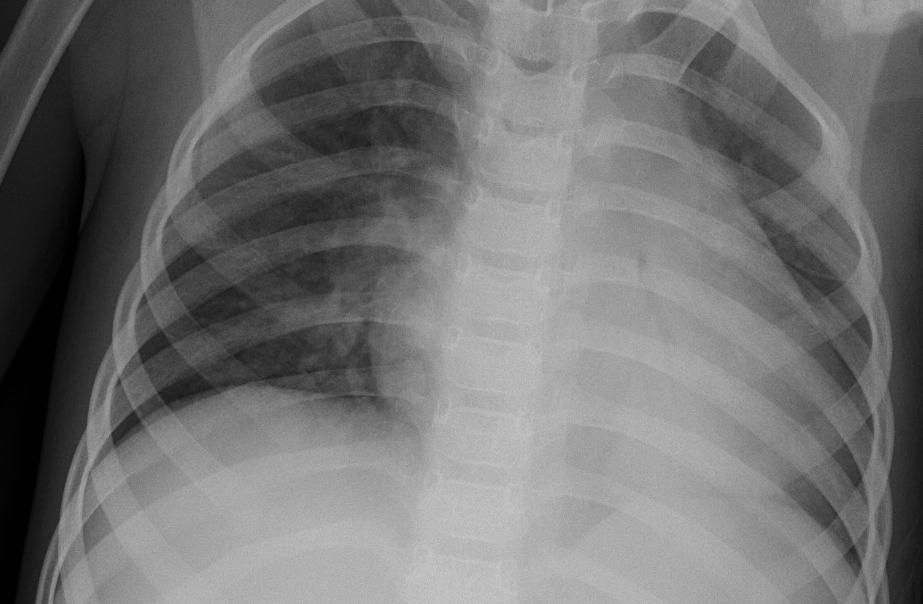
Diagnosis: PNEUMONIA